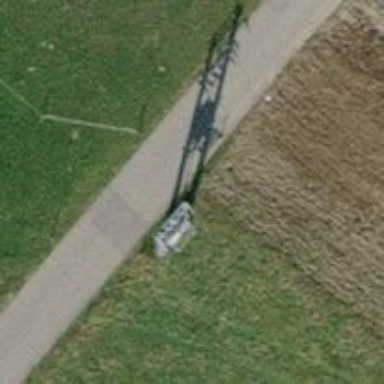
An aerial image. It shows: Distribution transformer attached to power pole.